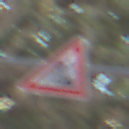
Verkehrszeichen: Arbeitsstelle
Umgebung: Outdoor, Suburban
Tageszeit: MorningAfternoon
Wetter: PartlyCloudy
Licht: Natural
Jahreszeit: NotSpecified
Kontrast: LowContrast